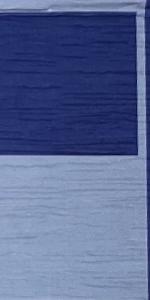
Label: Empty